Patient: sex M, age 36
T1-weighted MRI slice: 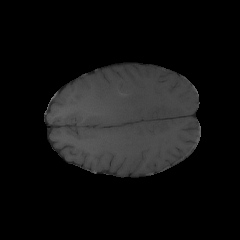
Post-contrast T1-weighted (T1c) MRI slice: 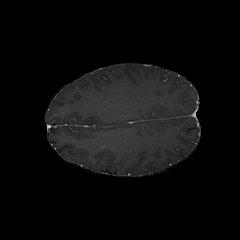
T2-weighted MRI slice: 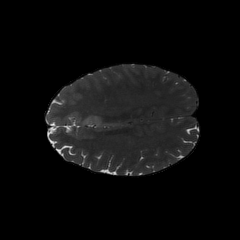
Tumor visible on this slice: yes
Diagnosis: Glioblastoma, IDH-wildtype
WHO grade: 4